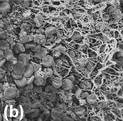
Computed tomography and scanning electron microscopic (SEM) images. Representative SEM images of the removed parts of the thrombus from the right atrium d magnification, x1,000.
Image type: ophthalmic_imaging (oct)